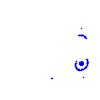
Particle: electron